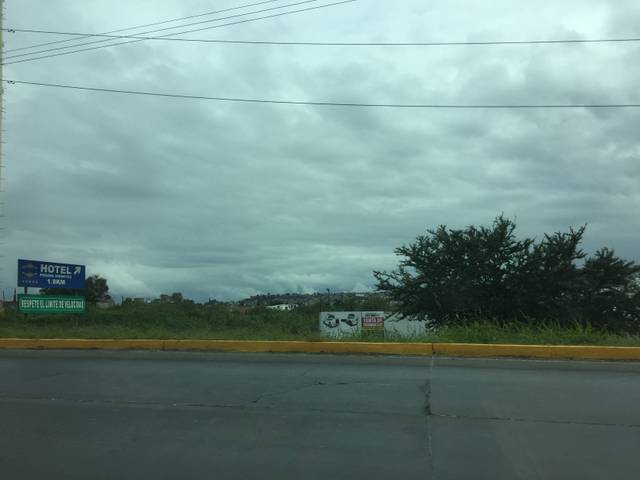
Region: Mexico
Coordinates: 20.623, -103.312